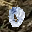
Label: 0